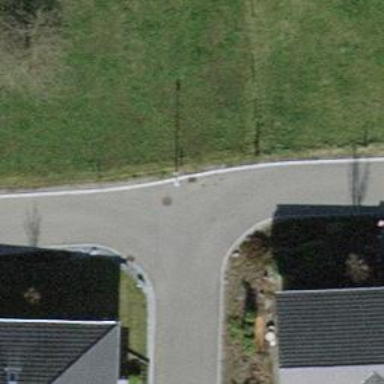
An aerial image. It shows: Living street.